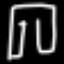
Label: pants